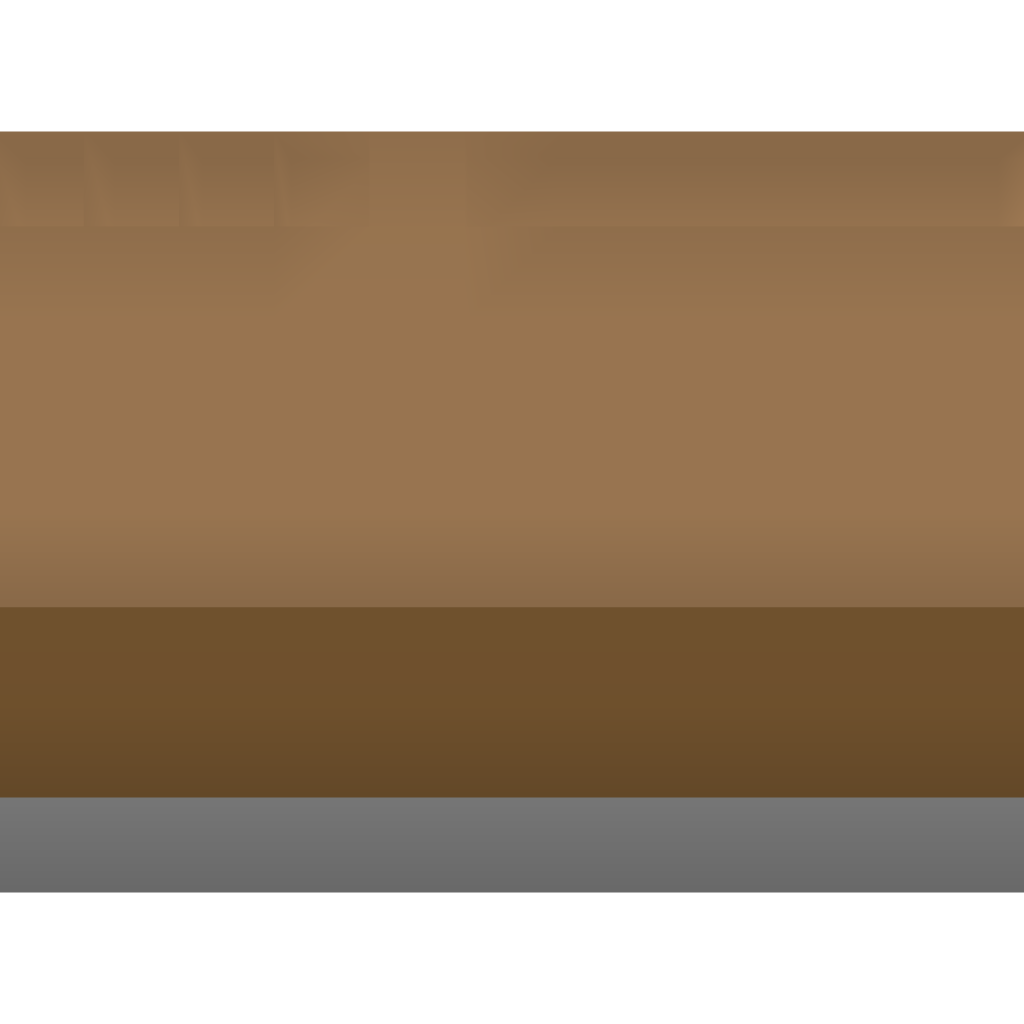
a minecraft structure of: Swimming pool cube wooden house no roof 20% earth below